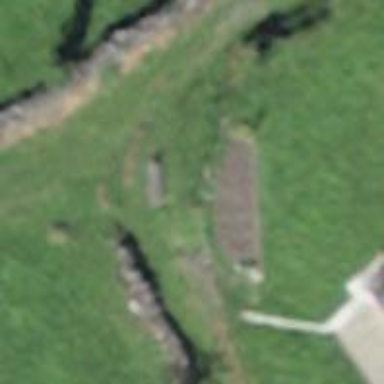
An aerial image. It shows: Bench.